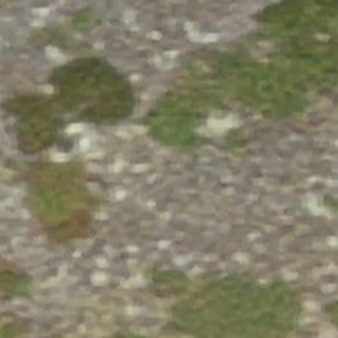
Label: other